Question: I've used a custom 'ExpandableListAdapter' in my project. How can I remove this button?

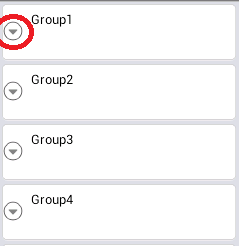
Answer: In XML
'''
android:groupIndicator="@null"
'''
or in code
'''
expListView.setGroupIndicator(null)
'''